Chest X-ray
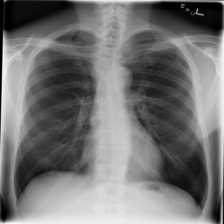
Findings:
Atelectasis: negative
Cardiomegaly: negative
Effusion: negative
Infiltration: negative
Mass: negative
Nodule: negative
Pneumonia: negative
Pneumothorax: negative
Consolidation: negative
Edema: negative
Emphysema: negative
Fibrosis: negative
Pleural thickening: negative
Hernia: negative